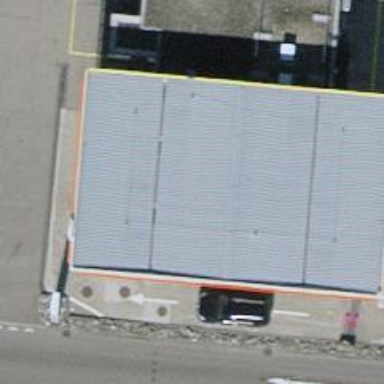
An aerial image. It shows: Fuel station.